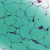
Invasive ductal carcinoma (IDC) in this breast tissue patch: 0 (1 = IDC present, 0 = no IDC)